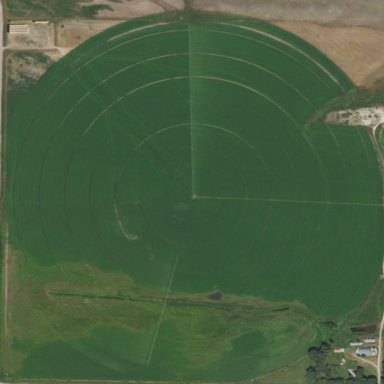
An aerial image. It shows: Farmland with pivot irrigation system.